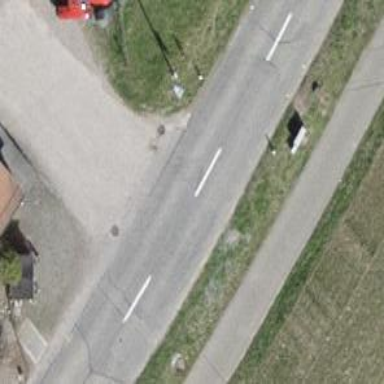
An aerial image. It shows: Paved tertiary road.